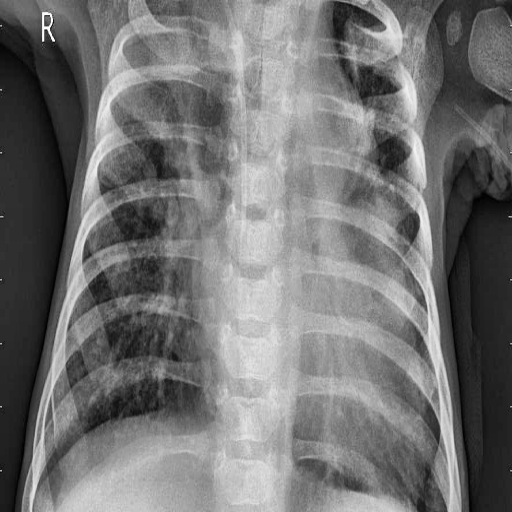
Finding: PNEUMONIA